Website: walmart
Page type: address-validator
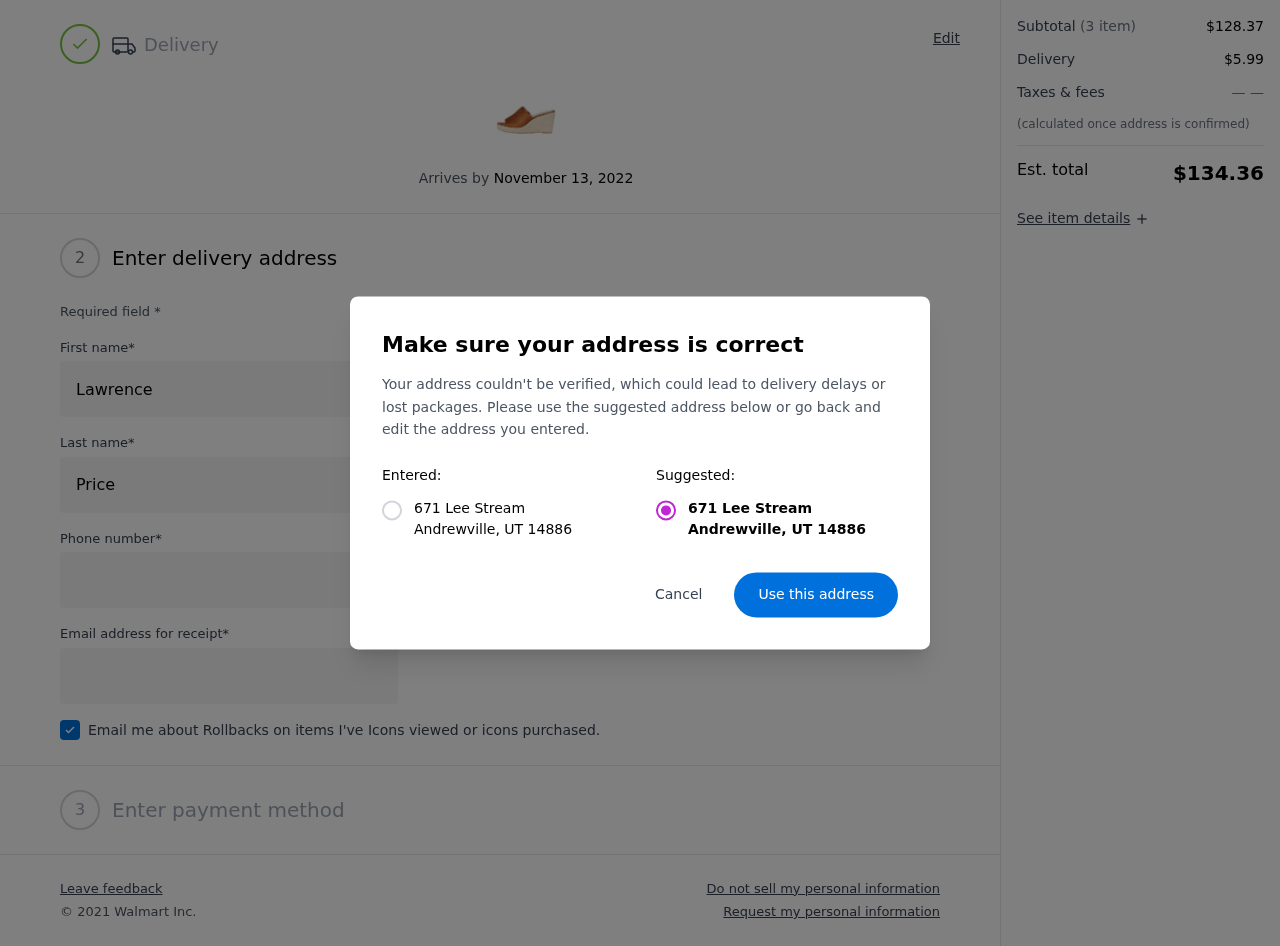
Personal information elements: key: PII_CITY
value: Andrewville
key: PII_POSTCODE
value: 14886
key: PII_STATE_ABBR
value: UT
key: PII_STREET
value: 671 Lee Stream
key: PII_FIRSTNAME
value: Lawrence
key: PII_LASTNAME
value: Price
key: PII_STREET2
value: Suite 366
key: PII_PHONE
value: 4993216699
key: PII_EMAIL
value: lawrenceprice@hotmail.com
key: PII_POSTCODE_FULL
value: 14886
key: PII_POSTCODE_NUMERIC
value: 14886
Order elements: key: ORDER_DELIVERY_DATE
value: November 13, 2022
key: ORDER_SUBTOTAL
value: $128.37
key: ORDER_SHIPPING_COST
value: $5.99
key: ORDER_TOTAL
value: $134.36